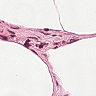
Metastatic tissue present: no